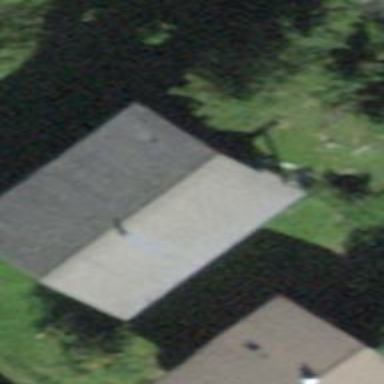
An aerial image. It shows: Detached building.